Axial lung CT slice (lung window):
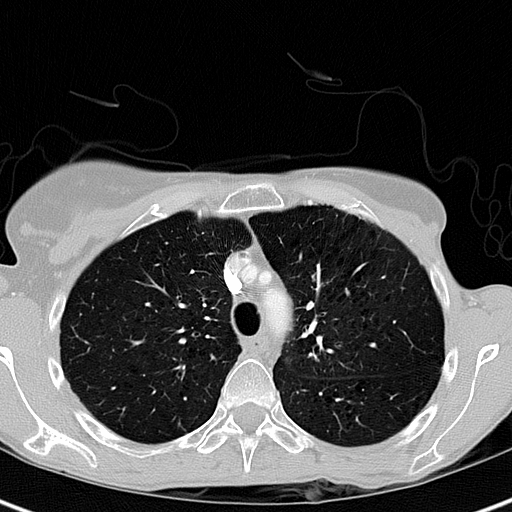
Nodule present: no